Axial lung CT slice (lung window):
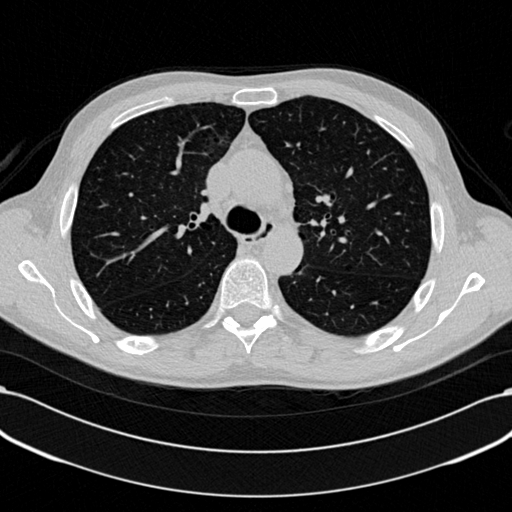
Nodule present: no